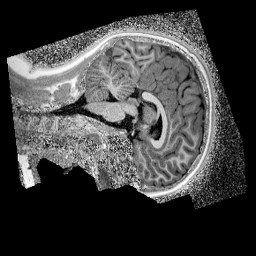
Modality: UNIT1_denoised
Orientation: sagittal
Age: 12
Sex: female
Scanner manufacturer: siemens
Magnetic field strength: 3 T
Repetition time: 4 s
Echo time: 0.00299 s